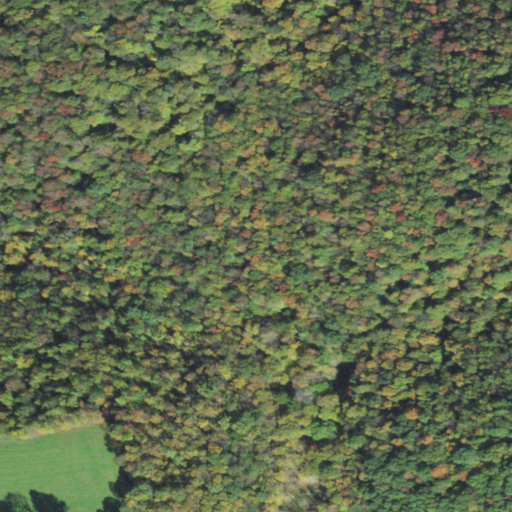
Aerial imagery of valley in Pennsylvania named Piper Hollow containing deciduous forest, mixed forest, and open development